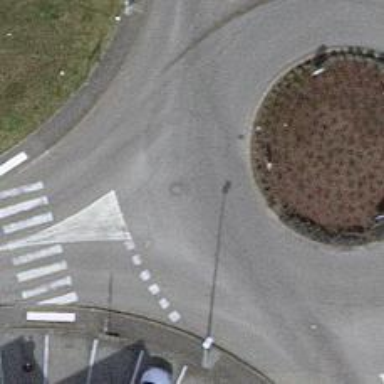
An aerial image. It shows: Unclassified road with asphalt surface leading to roundabout.